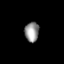
Tissue: lung
Cell type: Endothelial cells
Senescence score: 0.5965
Nuclear area (px): 279
Mean DAPI intensity: 146.437